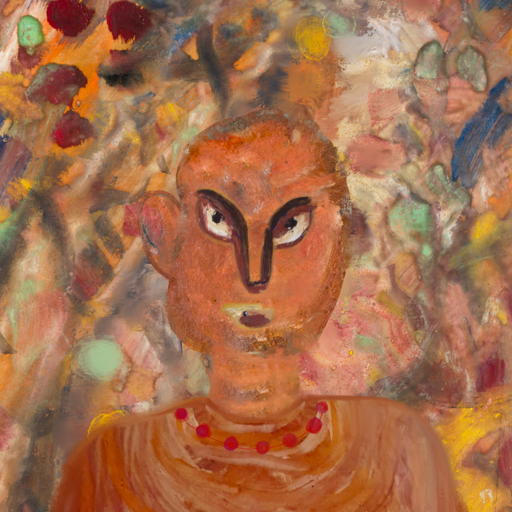
Background: Mother_And_Son_Mother, Head And Neck Front: Boggyland, Face Front: After_Raid, Bust: Pious_Lady, Hair Front: Blank, Head Accessory: Blank, Second Necklace: Blank, Necklace: Irani_3, Baby: Blank